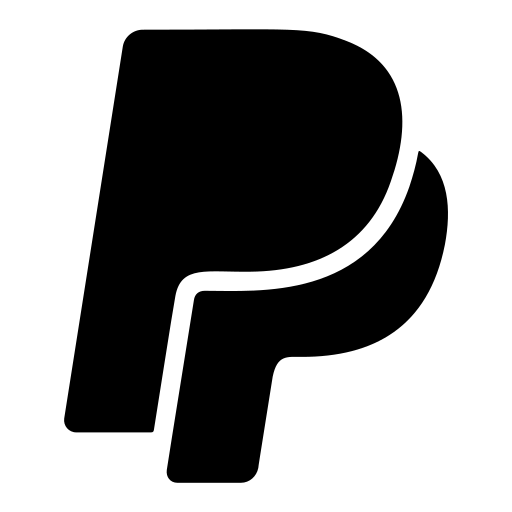
Tags: icon, FontAwesome, fa-icon, brand, paypal